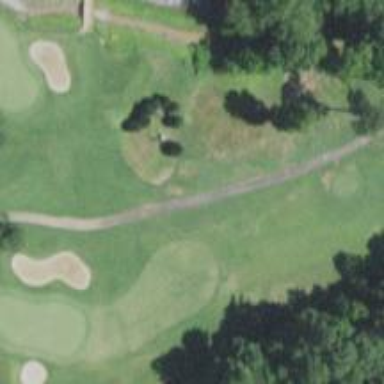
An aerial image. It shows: Path used for both walking and golf.